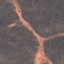
Land use / land cover: HerbaceousVegetation